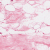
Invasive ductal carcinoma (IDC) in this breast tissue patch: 0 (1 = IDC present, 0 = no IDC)